Field crop: tomato
Growth stage: 1
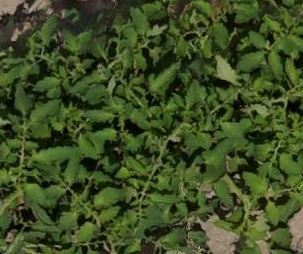
Species: tomato